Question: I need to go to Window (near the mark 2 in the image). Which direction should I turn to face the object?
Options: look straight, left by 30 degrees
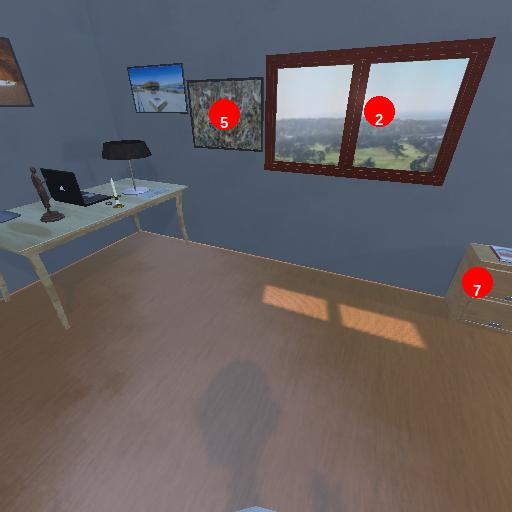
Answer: look straight